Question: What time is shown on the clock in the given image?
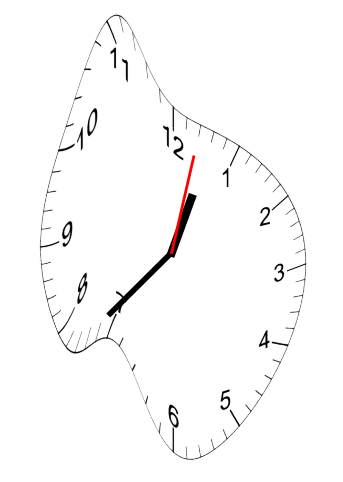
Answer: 12:37:02